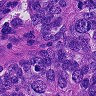
Metastatic tissue present: yes